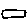
Label: square